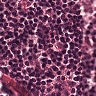
Metastatic tissue present: no